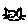
Label: cat